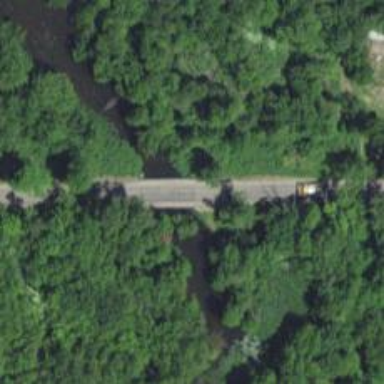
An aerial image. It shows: Tertiary road with bridge.